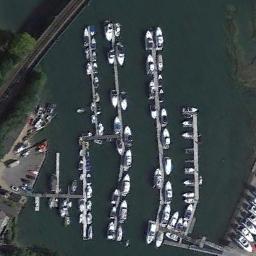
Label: harbor